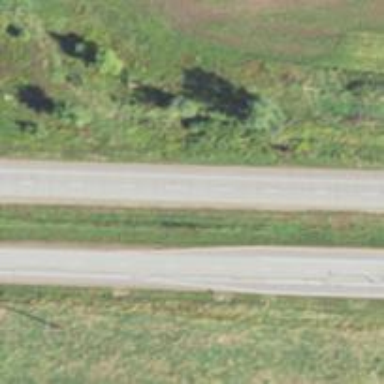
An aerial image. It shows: This image shows trunk highway that functions as expressway.